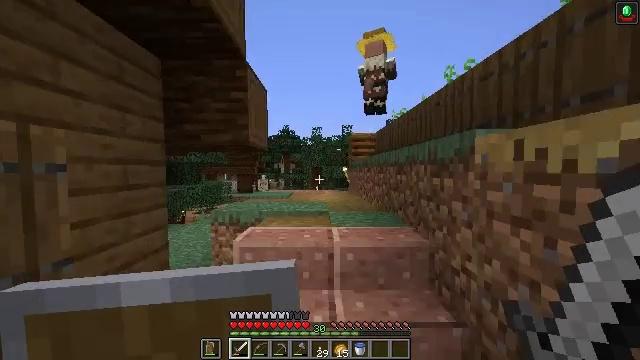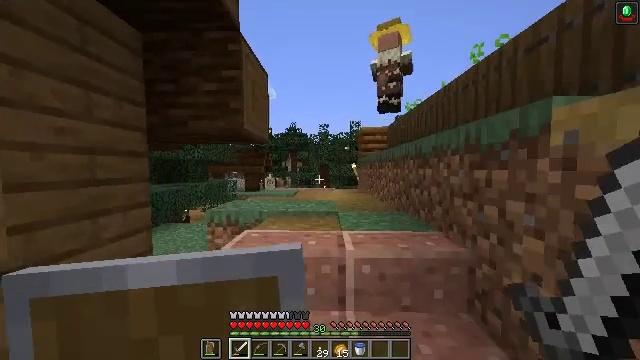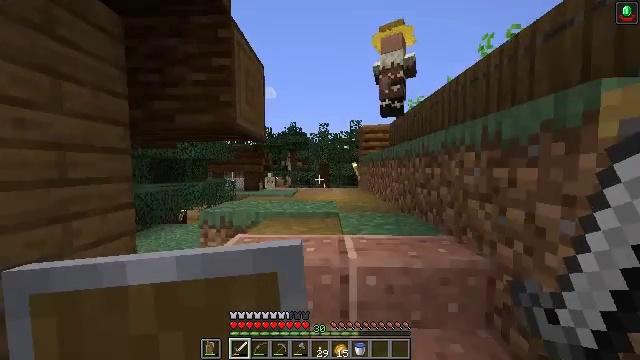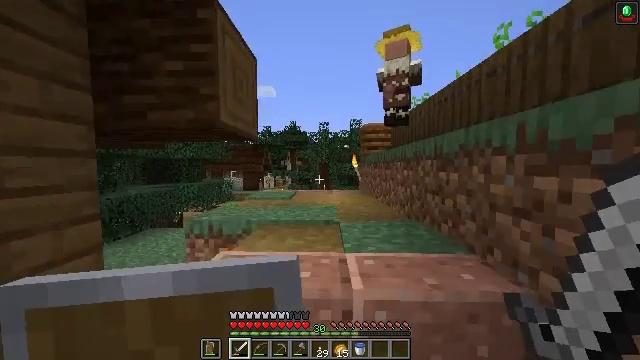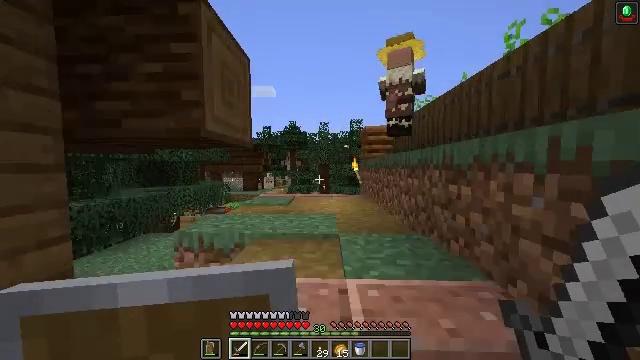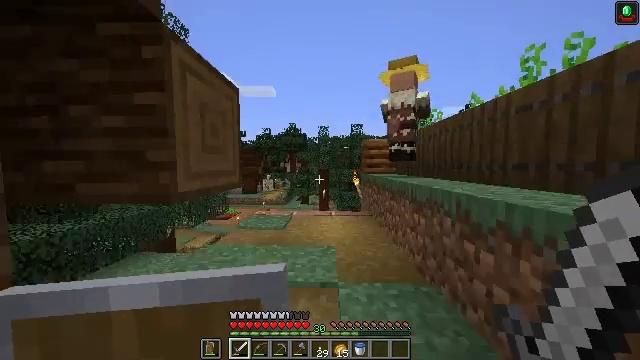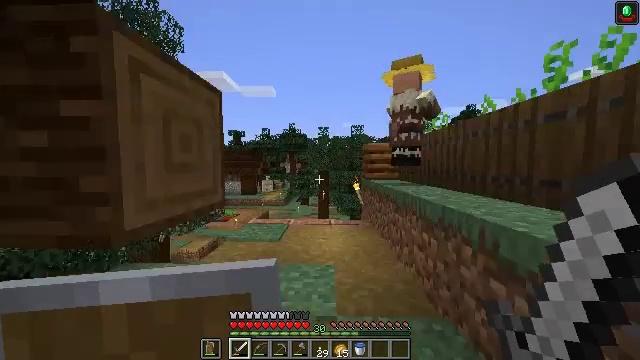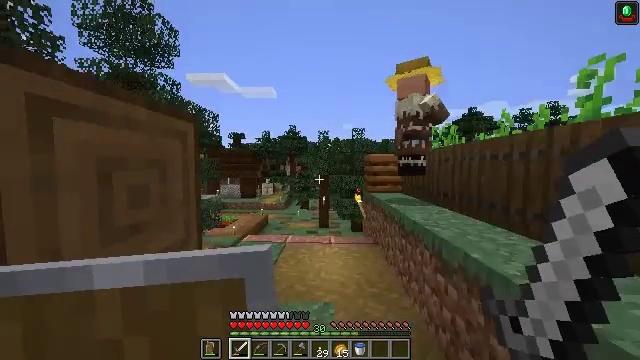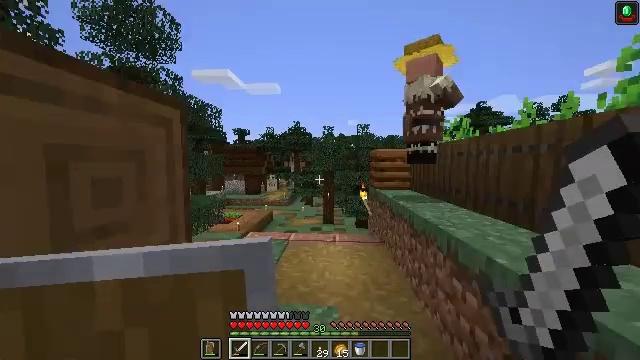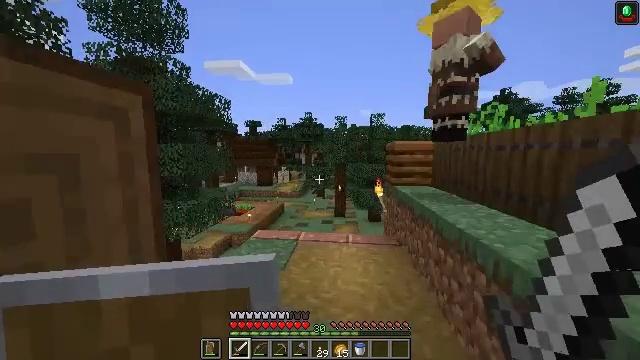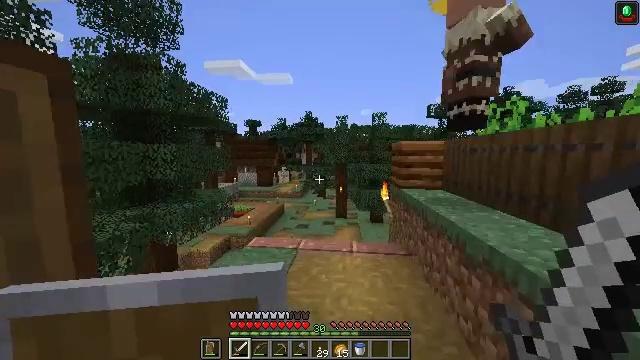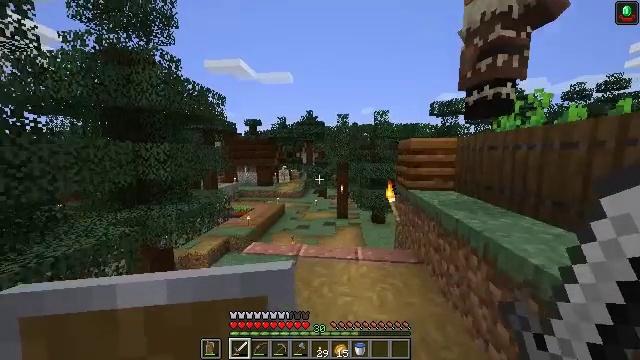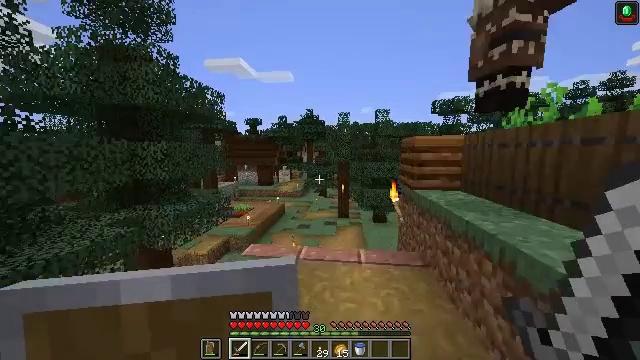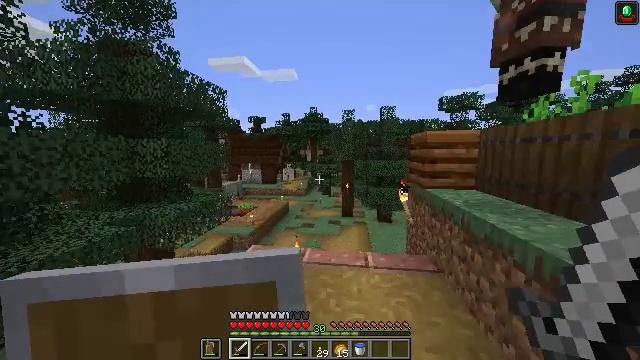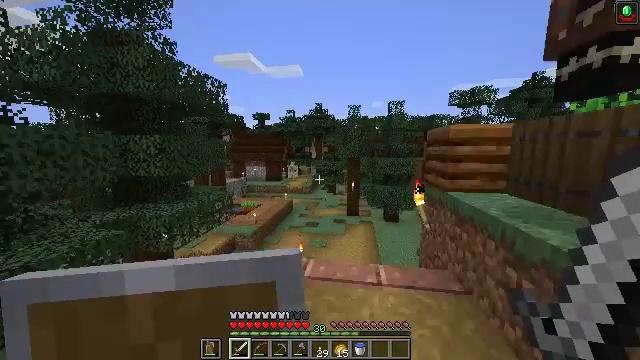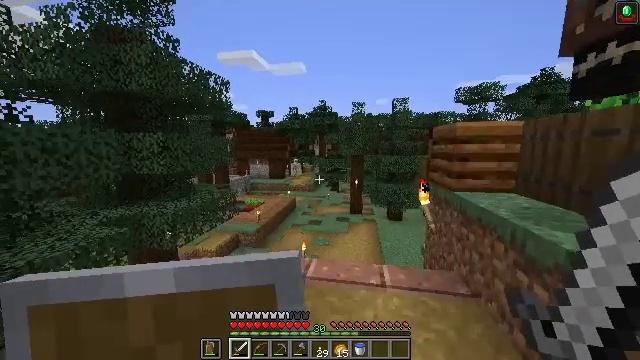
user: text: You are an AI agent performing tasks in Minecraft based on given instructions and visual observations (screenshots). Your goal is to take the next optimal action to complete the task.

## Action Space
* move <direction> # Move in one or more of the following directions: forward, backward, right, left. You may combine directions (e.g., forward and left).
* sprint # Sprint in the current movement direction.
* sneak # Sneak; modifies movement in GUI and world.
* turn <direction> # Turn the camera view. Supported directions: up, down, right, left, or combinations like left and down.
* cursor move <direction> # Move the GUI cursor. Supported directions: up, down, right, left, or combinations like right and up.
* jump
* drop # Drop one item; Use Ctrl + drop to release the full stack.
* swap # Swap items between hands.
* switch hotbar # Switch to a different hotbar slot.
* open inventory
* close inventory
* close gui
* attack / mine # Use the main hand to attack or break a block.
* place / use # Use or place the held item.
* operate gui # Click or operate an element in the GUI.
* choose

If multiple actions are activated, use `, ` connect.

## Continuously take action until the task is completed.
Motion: motion action
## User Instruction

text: Gather beetroots by breaking the plants.
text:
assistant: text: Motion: move forward, turn left
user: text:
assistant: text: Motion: move forward
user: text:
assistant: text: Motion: move forward
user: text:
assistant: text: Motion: move forward
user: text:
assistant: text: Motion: move forward
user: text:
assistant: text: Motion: move forward
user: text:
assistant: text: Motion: move forward
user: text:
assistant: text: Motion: move forward, turn left
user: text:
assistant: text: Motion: move forward, turn left and down
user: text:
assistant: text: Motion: move forward
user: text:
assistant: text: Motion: move forward
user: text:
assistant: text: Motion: move forward
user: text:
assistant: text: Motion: move forward, turn left
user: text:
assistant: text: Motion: move forward, turn left
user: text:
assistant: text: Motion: move forward
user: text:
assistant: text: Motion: move forward, turn down
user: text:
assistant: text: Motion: move forward
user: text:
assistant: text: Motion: move forward
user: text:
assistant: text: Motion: move forward
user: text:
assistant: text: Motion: move forward
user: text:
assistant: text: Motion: move forward
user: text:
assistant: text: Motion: move forward, turn right and down
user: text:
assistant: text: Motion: move forward, turn right and down
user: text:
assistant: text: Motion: move forward, turn right and down
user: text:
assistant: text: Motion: move forward
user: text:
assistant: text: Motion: move forward, turn left
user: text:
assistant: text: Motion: move forward, turn left
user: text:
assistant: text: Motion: move forward, turn left
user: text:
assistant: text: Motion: move forward, turn left
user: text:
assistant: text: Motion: move forward